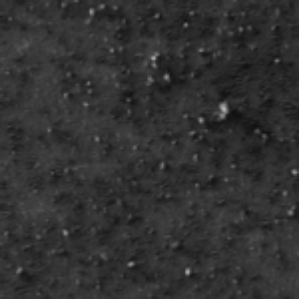
Label: frost